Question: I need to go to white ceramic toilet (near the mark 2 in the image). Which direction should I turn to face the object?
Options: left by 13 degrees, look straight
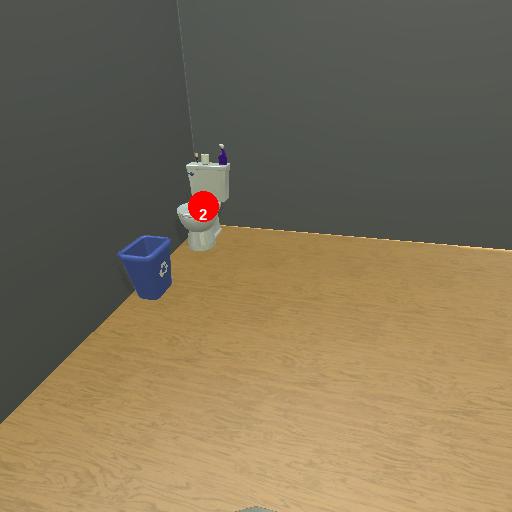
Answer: left by 13 degrees